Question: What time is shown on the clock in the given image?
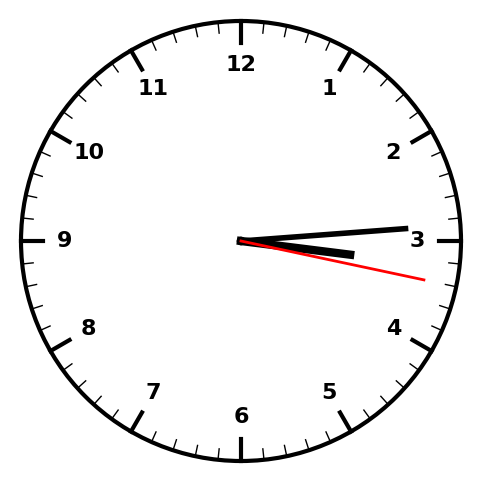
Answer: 03:14:17